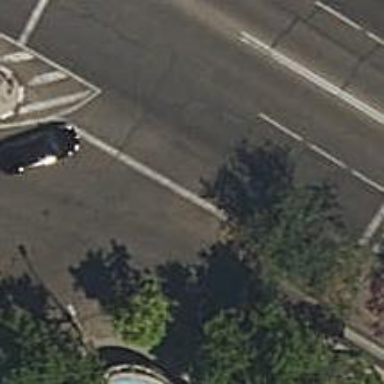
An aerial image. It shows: Road with traffic signals.